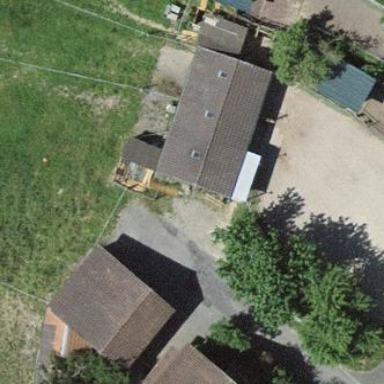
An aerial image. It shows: Stable.